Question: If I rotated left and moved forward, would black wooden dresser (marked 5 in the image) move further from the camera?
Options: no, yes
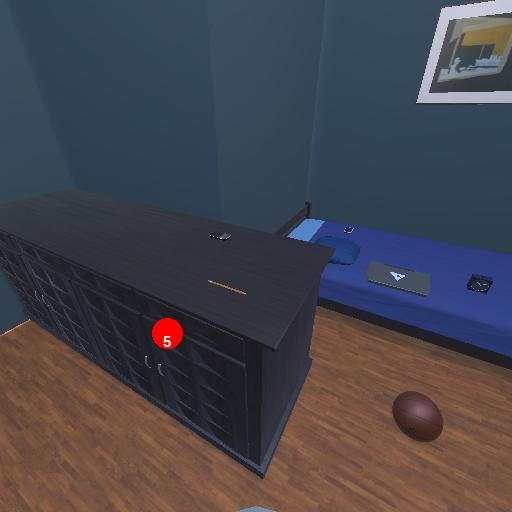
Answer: no